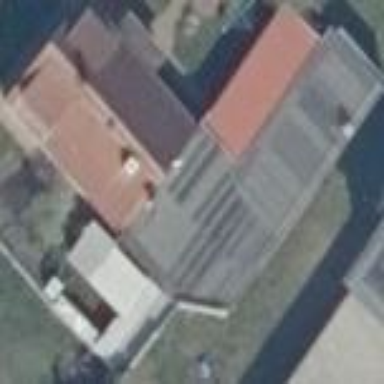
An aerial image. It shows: Detached building.